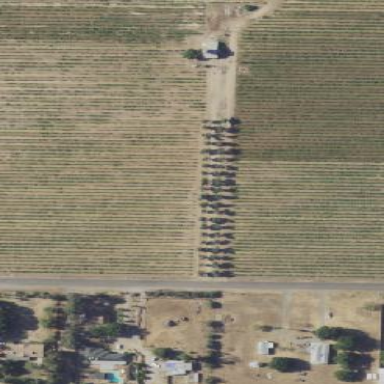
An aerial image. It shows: Vineyard growing grapes.